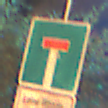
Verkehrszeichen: Sackgasse
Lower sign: HinweisGeaenderteVorfahrtVerkehrsfuehrungVerkehrsregelung3
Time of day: Night
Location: Outdoor (Urban)
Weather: PartlyCloudy
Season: NotSpecified
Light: Artificial